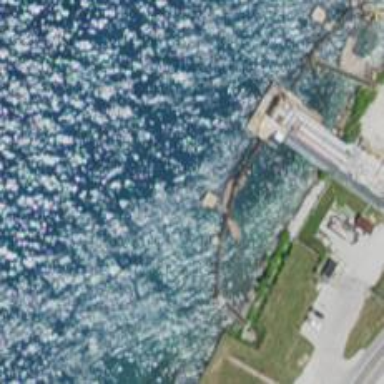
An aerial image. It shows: Pier with mooring facilities.